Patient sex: F
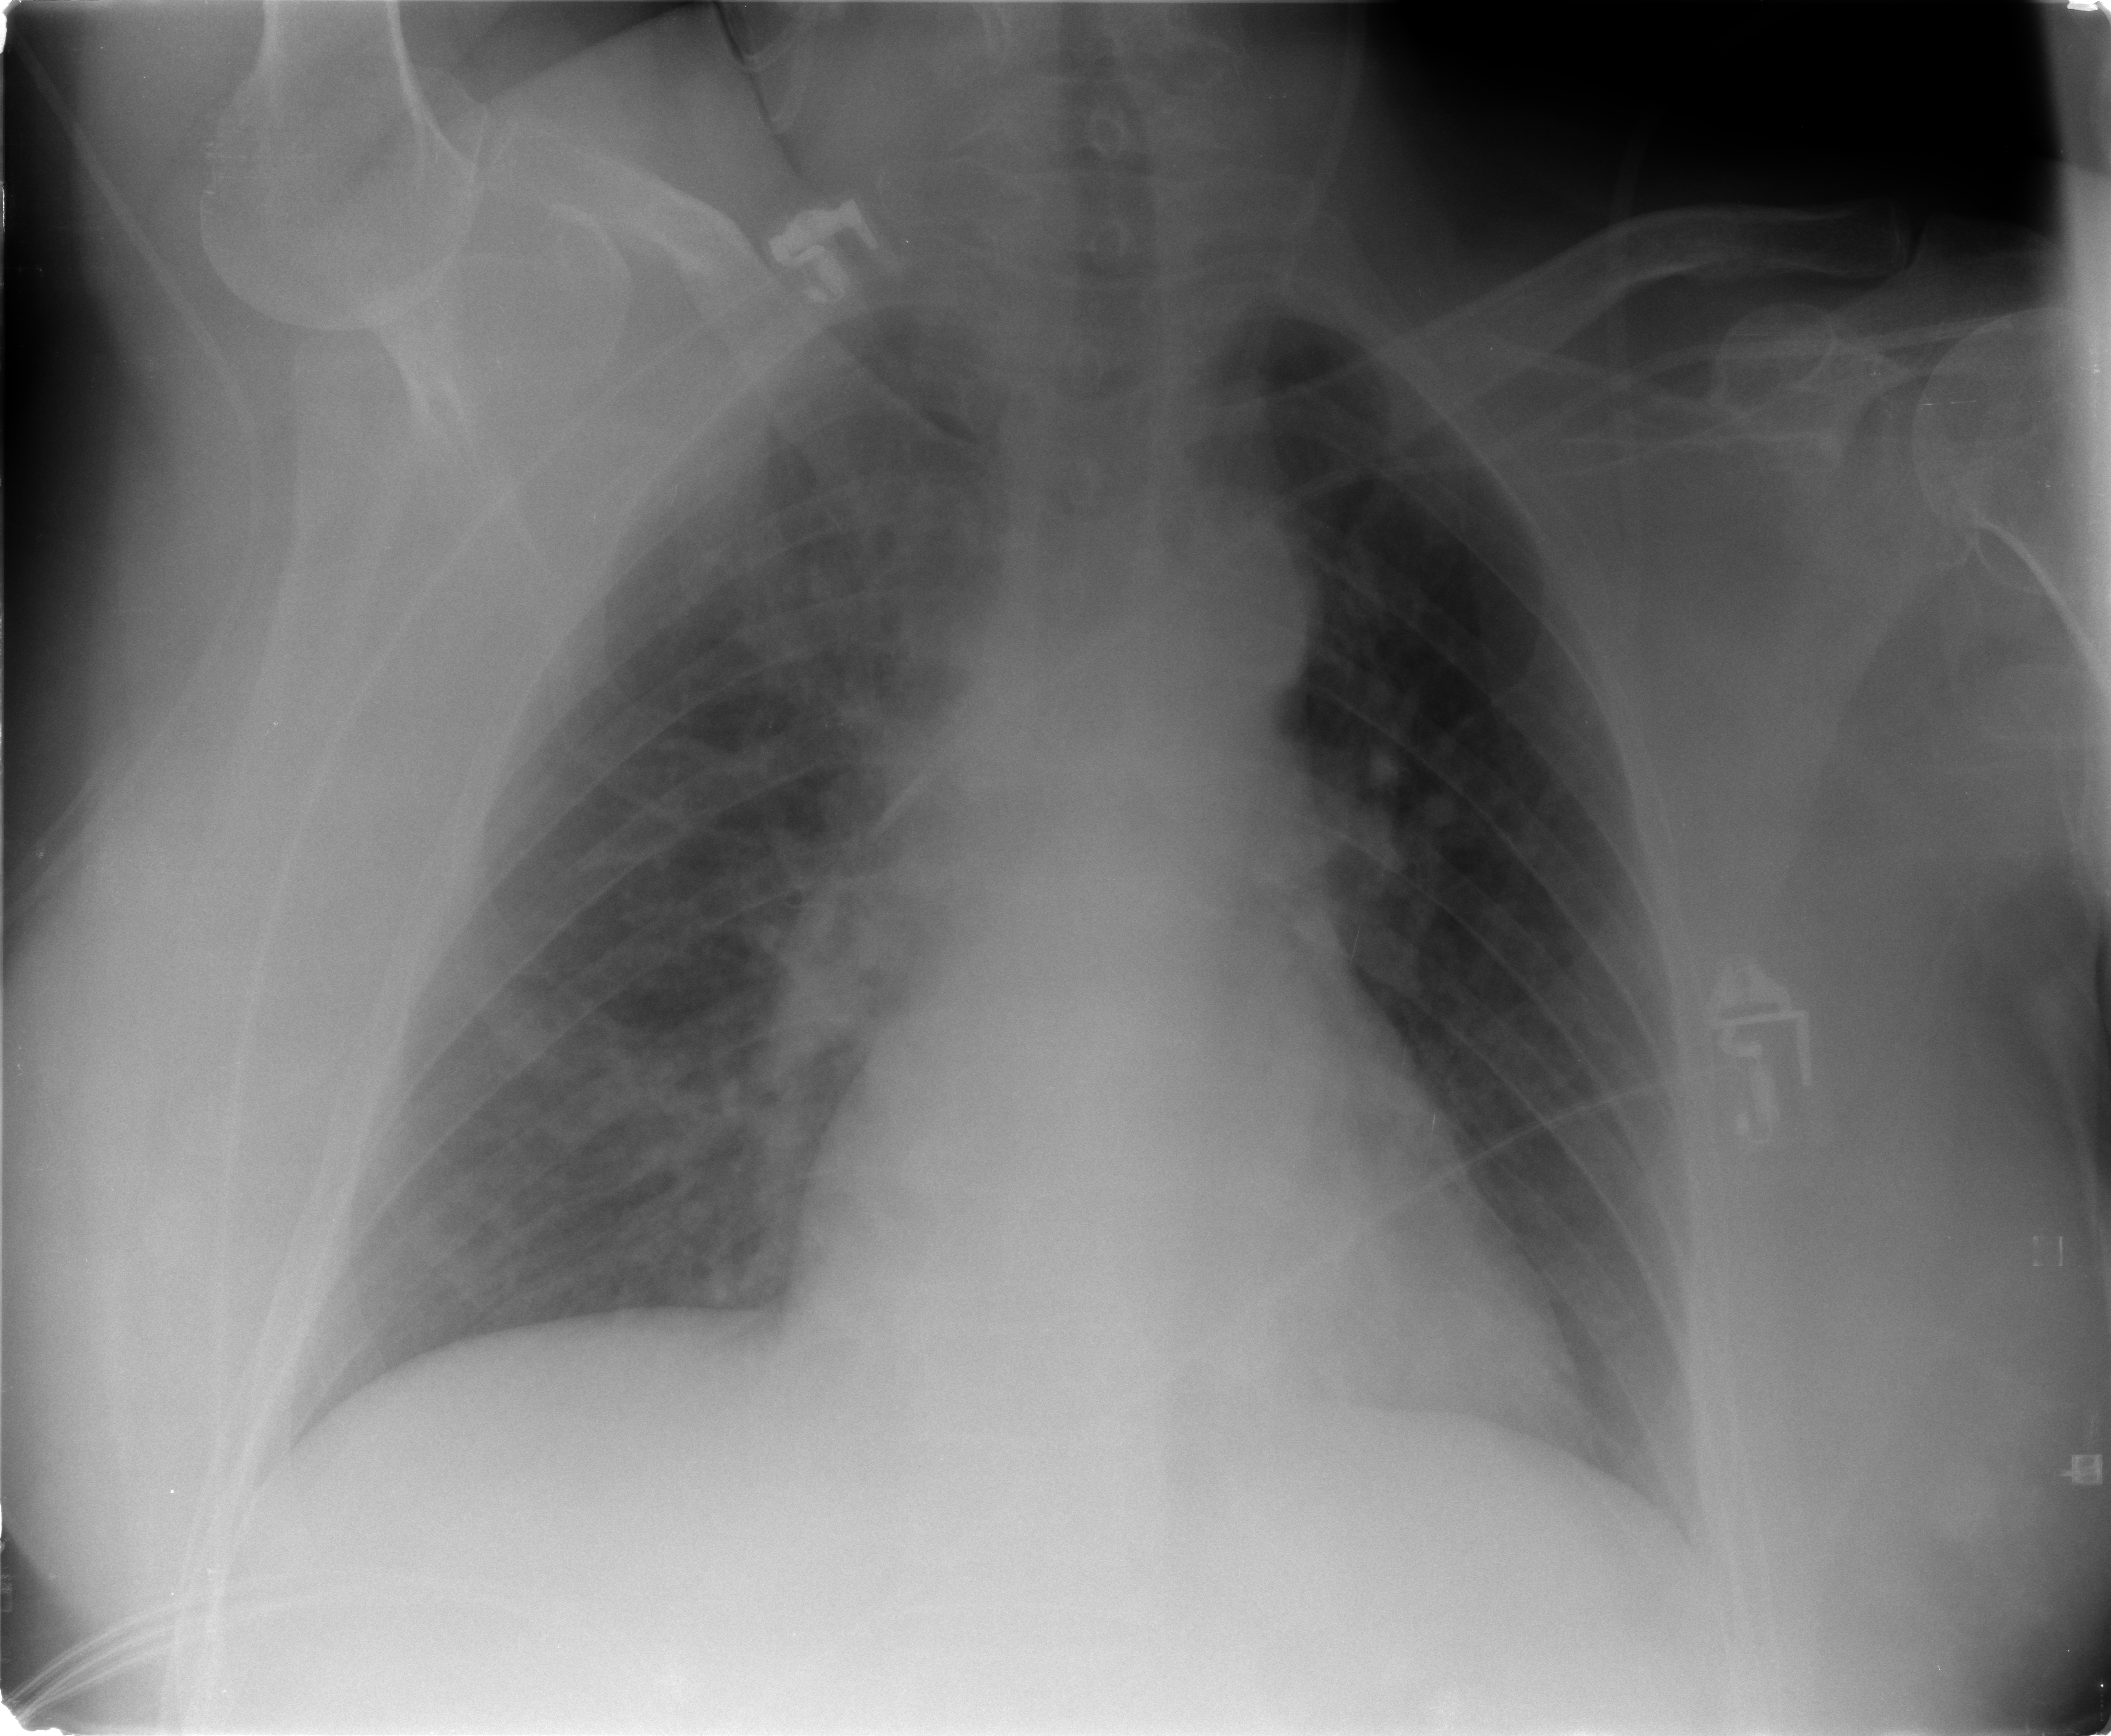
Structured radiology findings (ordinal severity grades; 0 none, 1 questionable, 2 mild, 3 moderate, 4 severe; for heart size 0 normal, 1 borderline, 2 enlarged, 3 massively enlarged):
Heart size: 2
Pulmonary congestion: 1
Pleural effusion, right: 0
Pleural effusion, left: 0
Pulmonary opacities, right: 0
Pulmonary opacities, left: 0
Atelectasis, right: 2
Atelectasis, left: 1